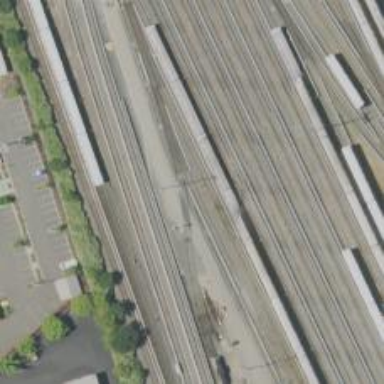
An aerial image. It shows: Electrified rail in service yard.